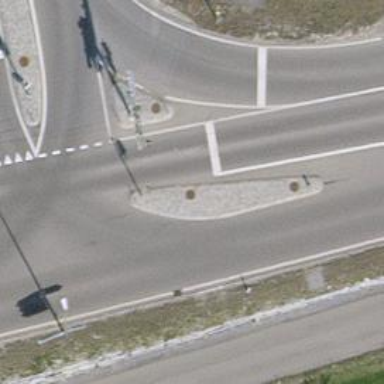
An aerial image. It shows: Road with traffic signals.